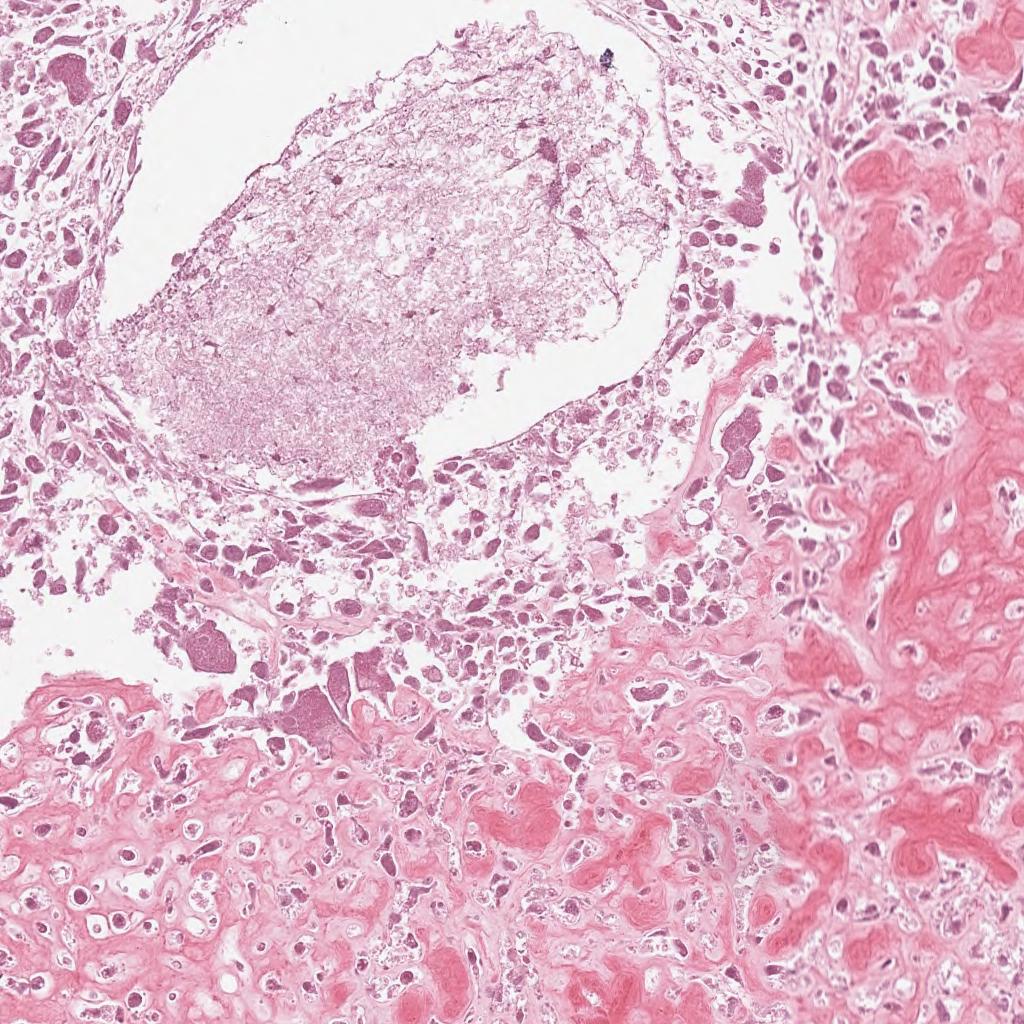
Label: Non-Viable-Tumor